Question: Does anyone know why does MATLAB 'piecewise cubic interpolation' gives diagonalized plot data in a 2-D surface plot fit? Attached is a 2-D surface plot (below the code & data) from the code using this cubic fit. As can be seen, peaks in the image/plot are diagonalized at five isolated data points (pointing upper left to lower right). Instead of being a symmetric Gaussian spread that was expected. Why does the cubic interpolation do this?
The cubic fit is shown at: <URL>
Below is the matlab code with 'piecewise cubic interpolation' to fit data from:
'helm2Coils126.txt' & 'positionsData2_20x20_2.txt'.
Any help with this would much appreciated.
Thanking you in advance,
Brendan Darrer
================================CODE=====================================
'''
% 2D MIT surface plots of p.d. phase-difference against x y coordinates
% Written by Brendan Darrer
% Date 20th September 2013.
% oscillator = 2.6V at f = 500Hz, lock-in amplifier: sensitivity = 50mV, time constant = 500ms.
% background phase: ---- degrees.
A = load('helm2Coils126.txt')
B = load('positionsData2_20x20_2.txt')
% correcting phase offset
for i=1:10 % columns
for j=1:40 % rows
if (A(j,i) < 0) % correct offset, if e.g. phase = -179 when it should be 181.
A(j,i) = 360 + A(j,i);
end
end
end
p = A';
A2 = p(:)'
A = A2'
B = [B A]
x=B(:,1); y=B(:,2); z=B(:,3);
Fig2Handle = figure('Position', [100, 100, 1049, 895]);
xlin=linspace(min(x),max(x),100); % was 50
ylin=linspace(min(y),max(y),100); % was 50
[X,Y]=meshgrid(xlin,ylin);
% cubic piecewise interpolation:
Z=griddata(x,y,z,X,Y,'cubic');
surf(X,Y,Z) % interpolated
axis tight; hold on
view(0,90);
plot3(x,y,z,'.','MarkerSize',10)
colormap hsv
colorbar
xlabel('x axis / mm')
ylabel('y axis / mm')
zlabel('phase \Delta\phi / degrees')
'''
====================== END OF CODE =============================
%====== helm2Coils126.txt ==== copy & paste into .txt file ========
%====================(10 COLUMNS, 40 ROWS)=====================
'''
-14.690 -144.460 -173.610 -177.820 -179.260 -179.930 179.690 179.580 179.340 179.360
-128.020 -175.360 -177.990 -179.420 179.680 179.420 179.330 179.170 179.160 179.120
-175.050 -178.450 -179.890 179.770 179.350 179.140 179.070 179.070 178.990 178.960
-178.060 -179.590 179.550 179.290 179.070 179.040 178.940 178.870 178.890 178.900
-179.270 179.780 179.360 179.130 178.990 178.910 178.880 178.940 178.730 178.470
-178.900 179.730 179.160 179.000 179.000 178.860 178.900 179.080 178.760 179.450
179.430 -179.870 179.350 179.220 178.910 178.980 178.950 178.990 178.870 178.520
-179.930 179.220 179.040 179.070 178.940 178.840 178.840 178.810 178.810 178.880
179.430 179.130 179.000 179.000 178.850 178.840 178.820 178.800 178.860 178.840
179.370 179.070 178.930 178.880 178.860 178.810 178.880 178.830 178.810 178.790
179.320 179.120 179.000 178.900 178.860 178.840 178.830 178.870 178.860 178.800
179.360 179.140 178.990 178.920 178.880 178.840 178.890 178.860 178.840 178.900
179.470 179.170 178.950 178.960 178.950 178.860 178.840 178.850 178.860 178.830
179.700 179.190 179.060 -2.820 178.860 178.910 178.850 178.840 178.790 178.840
179.870 179.440 179.250 179.020 179.000 178.970 178.870 178.850 178.820 178.850
-179.450 179.690 179.290 179.030 178.920 178.900 178.890 178.870 178.840 178.850
-177.830 -179.580 179.600 179.270 179.090 178.980 178.950 178.880 178.860 178.890
-175.210 -178.450 -179.850 179.560 179.200 179.080 178.960 178.990 178.930 178.910
-129.050 -175.360 -178.460 -179.730 179.650 179.370 179.250 179.120 179.100 179.040
-16.750 -121.430 -175.270 -178.000 -179.460 179.230 179.330 179.400 179.580 -179.960
179.260 179.350 179.520 179.600 179.900 -179.300 -177.900 -174.010 -107.820 -15.650
179.050 179.090 179.140 179.240 179.440 179.650 -179.680 -174.620 -175.350 -107.820
178.920 178.910 178.940 179.050 179.140 179.260 179.550 -179.970 -178.710 -174.930
178.810 178.870 178.870 178.930 178.990 179.040 179.180 179.470 -179.810 -178.250
178.740 178.850 178.840 178.870 178.910 179.030 179.130 179.380 179.840 -178.840
178.460 178.720 178.760 178.760 178.820 178.870 179.040 178.980 179.430 179.750
178.730 178.770 178.790 178.790 178.840 178.810 178.920 179.060 179.220 179.620
178.780 178.840 178.810 178.780 178.820 178.810 178.870 178.950 179.170 179.360
178.910 178.820 178.910 -2.710 178.830 178.830 178.870 178.900 -2.900 179.240
178.840 178.840 178.870 178.840 178.820 178.840 178.810 178.920 179.020 179.300
178.870 178.870 178.870 178.800 178.800 178.700 178.760 178.840 179.040 179.300
178.890 178.840 178.790 178.690 178.480 177.550 178.480 178.860 179.080 179.250
178.740 178.840 178.820 178.760 177.590 -93.940 177.420 178.890 179.120 179.340
178.970 178.840 178.770 178.740 178.520 177.530 178.700 178.990 179.090 179.570
178.830 178.800 178.800 178.760 178.760 178.780 178.830 179.000 179.290 179.810
178.820 178.900 178.840 178.940 178.940 178.920 178.960 179.130 179.410 -179.960
178.970 178.990 178.900 178.960 178.910 179.040 179.190 179.540 -179.930 -178.180
-2.790 179.060 179.040 179.050 179.110 179.320 179.710 -179.720 -178.270 -174.540
179.000 179.140 179.210 179.440 179.410 179.750 -179.470 -177.830 -167.850 -20.630
179.220 179.290 179.400 179.780 179.900 -179.470 -178.300 -171.660 -168.110 -22.730
'''
=========================end 1st text file============================
======= positionsData2_20x20_2.txt ======== copy & paste into .txt file =========
===================(2 COLUMNS, 400 ROWS)==============================
'''
0 247
13 247
26 247
39 247
52 247
65 247
78 247
91 247
104 247
117 247
0 234
13 234
26 234
39 234
52 234
65 234
78 234
91 234
104 234
117 234
0 221
13 221
26 221
39 221
52 221
65 221
78 221
91 221
104 221
117 221
0 208
13 208
26 208
39 208
52 208
65 208
78 208
91 208
104 208
117 208
0 195
13 195
26 195
39 195
52 195
65 195
78 195
91 195
104 195
117 195
0 182
13 182
26 182
39 182
52 182
65 182
78 182
91 182
104 182
117 182
0 169
13 169
26 169
39 169
52 169
65 169
78 169
91 169
104 169
117 169
0 156
13 156
26 156
39 156
52 156
65 156
78 156
91 156
104 156
117 156
0 143
13 143
26 143
39 143
52 143
65 143
78 143
91 143
104 143
117 143
0 130
13 130
26 130
39 130
52 130
65 130
78 130
91 130
104 130
117 130
0 117
13 117
26 117
39 117
52 117
65 117
78 117
91 117
104 117
117 117
0 104
13 104
26 104
39 104
52 104
65 104
78 104
91 104
104 104
117 104
0 91
13 91
26 91
39 91
52 91
65 91
78 91
91 91
104 91
117 91
0 78
13 78
26 78
39 78
52 78
65 78
78 78
91 78
104 78
117 78
0 65
13 65
26 65
39 65
52 65
65 65
78 65
91 65
104 65
117 65
0 52
13 52
26 52
39 52
52 52
65 52
78 52
91 52
104 52
117 52
0 39
13 39
26 39
39 39
52 39
65 39
78 39
91 39
104 39
117 39
0 26
13 26
26 26
39 26
52 26
65 26
78 26
91 26
104 26
117 26
0 13
13 13
26 13
39 13
52 13
65 13
78 13
91 13
104 13
117 13
0 0
13 0
26 0
39 0
52 0
65 0
78 0
91 0
104 0
117 0
130 247
143 247
156 247
169 247
182 247
195 247
208 247
221 247
234 247
247 247
130 234
143 234
156 234
169 234
182 234
195 234
208 234
221 234
234 234
247 234
130 221
143 221
156 221
169 221
182 221
195 221
208 221
221 221
234 221
247 221
130 208
143 208
156 208
169 208
182 208
195 208
208 208
221 208
234 208
247 208
130 195
143 195
156 195
169 195
182 195
195 195
208 195
221 195
234 195
247 195
130 182
143 182
156 182
169 182
182 182
195 182
208 182
221 182
234 182
247 182
130 169
143 169
156 169
169 169
182 169
195 169
208 169
221 169
234 169
247 169
130 156
143 156
156 156
169 156
182 156
195 156
208 156
221 156
234 156
247 156
130 143
143 143
156 143
169 143
182 143
195 143
208 143
221 143
234 143
247 143
130 130
143 130
156 130
169 130
182 130
195 130
208 130
221 130
234 130
247 130
130 117
143 117
156 117
169 117
182 117
195 117
208 117
221 117
234 117
247 117
130 104
143 104
156 104
169 104
182 104
195 104
208 104
221 104
234 104
247 104
130 91
143 91
156 91
169 91
182 91
195 91
208 91
221 91
234 91
247 91
130 78
143 78
156 78
169 78
182 78
195 78
208 78
221 78
234 78
247 78
130 65
143 65
156 65
169 65
182 65
195 65
208 65
221 65
234 65
247 65
130 52
143 52
156 52
169 52
182 52
195 52
208 52
221 52
234 52
247 52
130 39
143 39
156 39
169 39
182 39
195 39
208 39
221 39
234 39
247 39
130 26
143 26
156 26
169 26
182 26
195 26
208 26
221 26
234 26
247 26
130 13
143 13
156 13
169 13
182 13
195 13
208 13
221 13
234 13
247 13
130 0
143 0
156 0
169 0
182 0
195 0
208 0
221 0
234 0
247 0
'''
===================end 2nd text file==============================

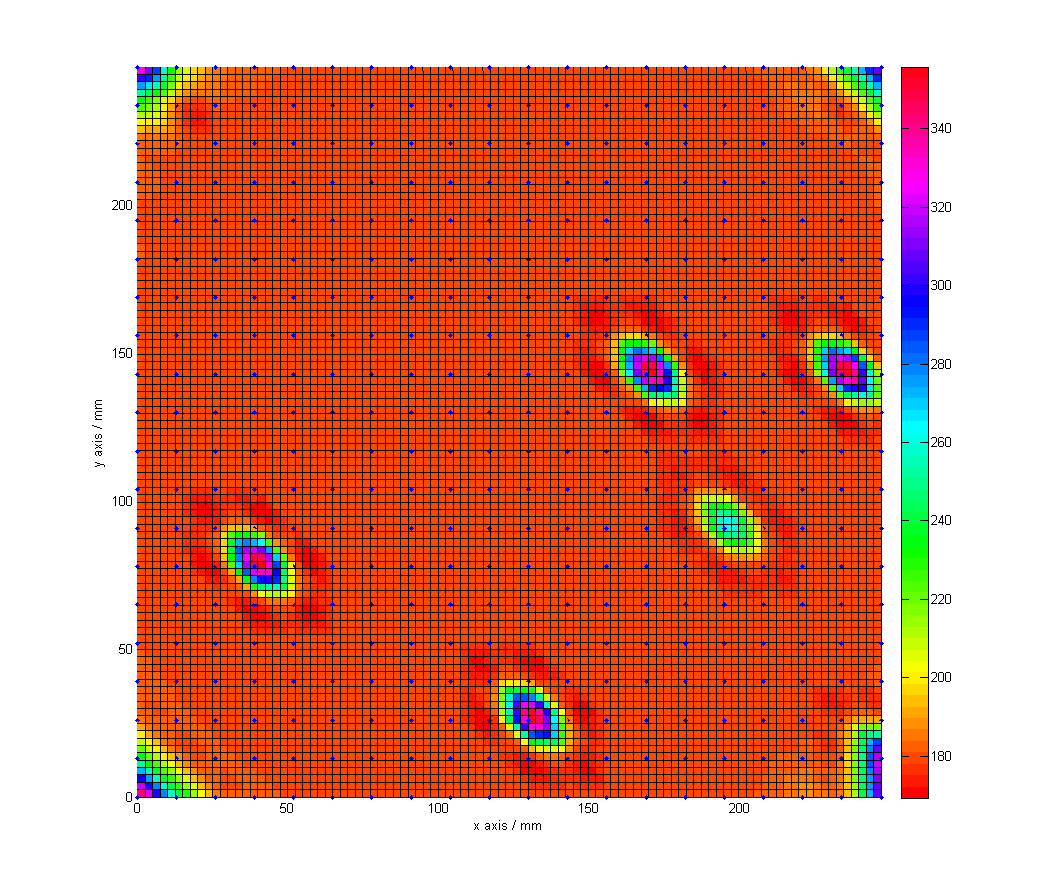
Answer: Are you sure of the plot you are showing? Below is the result obtained by your code on your data. I'm using Matlab 2012a.